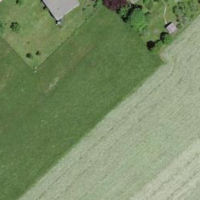
EUNIS habitat code: 24
Species observed at this site:
Cardamine heptaphylla